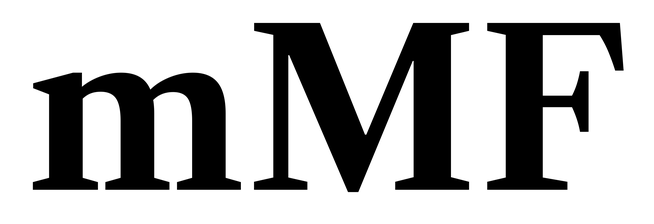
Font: LibreCaslonText_Bold